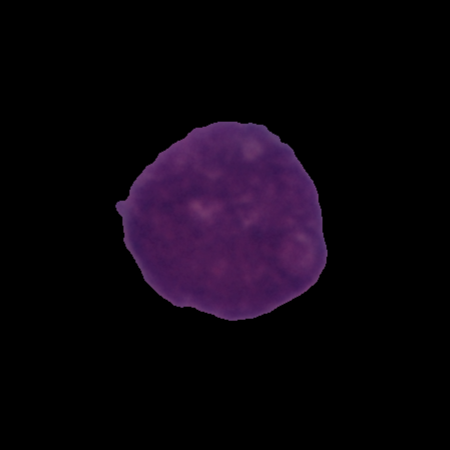
Label: cancer